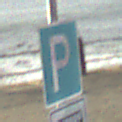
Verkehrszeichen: Parken
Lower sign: MehrspurigeFahrzeugeFrei5
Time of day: MorningAfternoon
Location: Outdoor (Suburban)
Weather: PartlyCloudy
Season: NotSpecified
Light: Natural